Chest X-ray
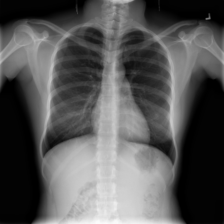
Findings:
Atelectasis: negative
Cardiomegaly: negative
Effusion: negative
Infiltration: positive
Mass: negative
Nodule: negative
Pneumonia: negative
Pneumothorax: negative
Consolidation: negative
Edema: negative
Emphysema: negative
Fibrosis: negative
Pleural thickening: negative
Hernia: negative